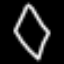
Label: diamond